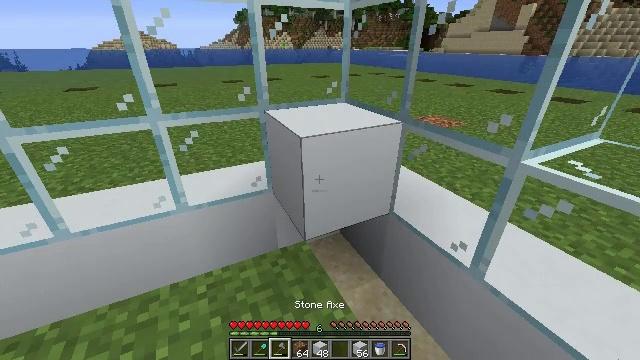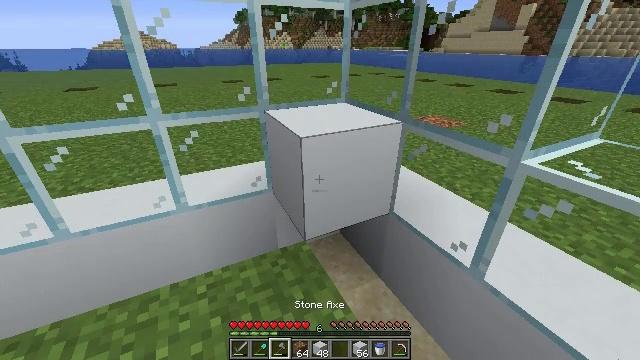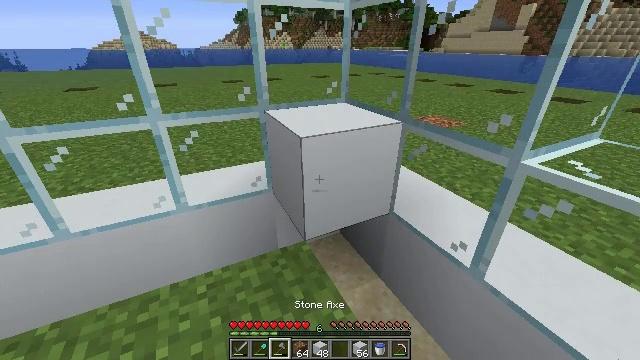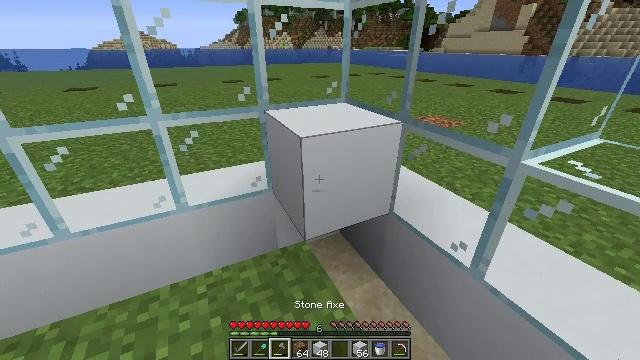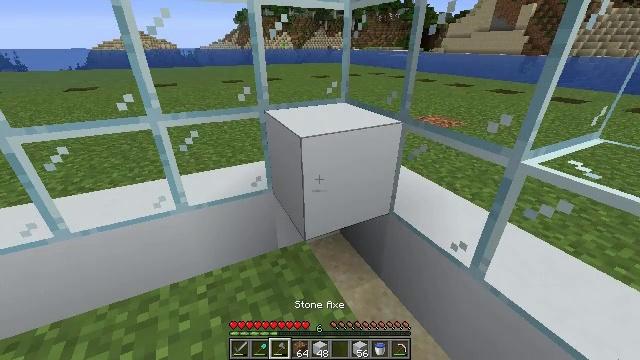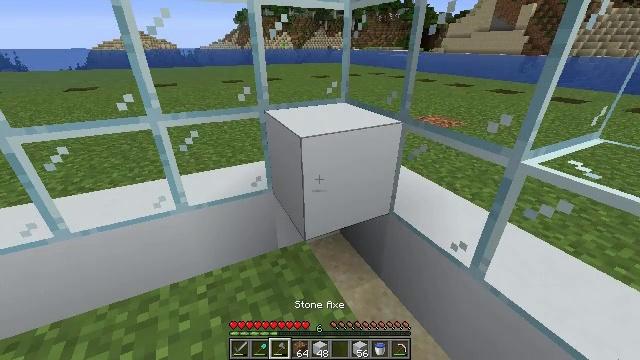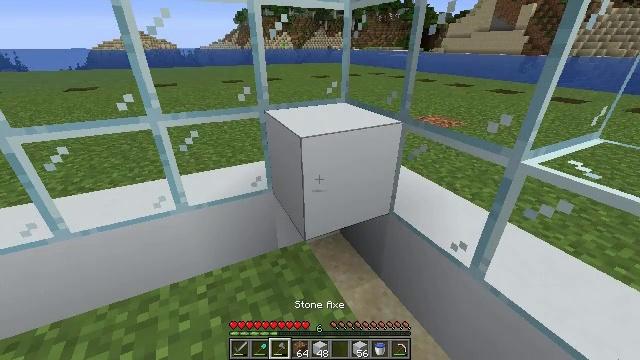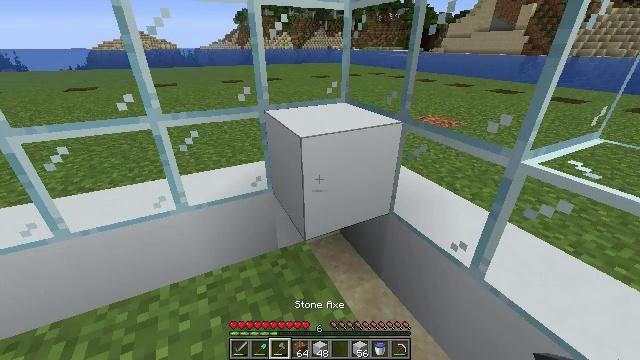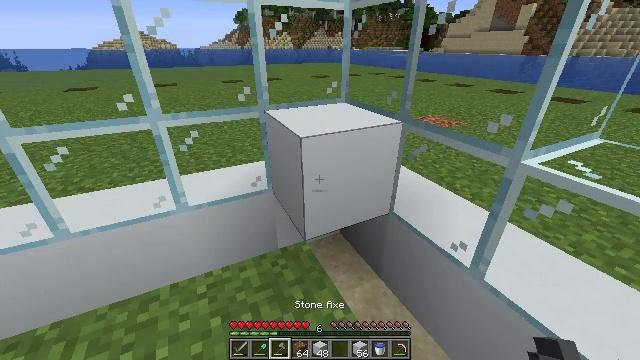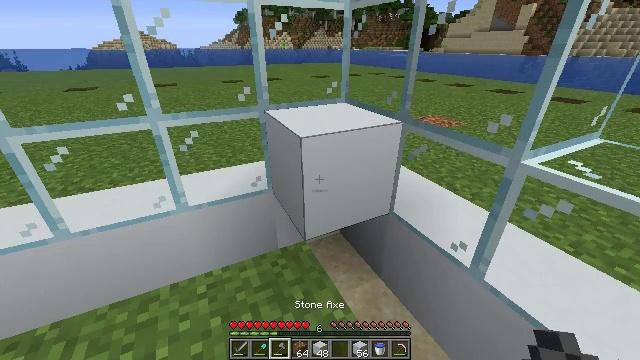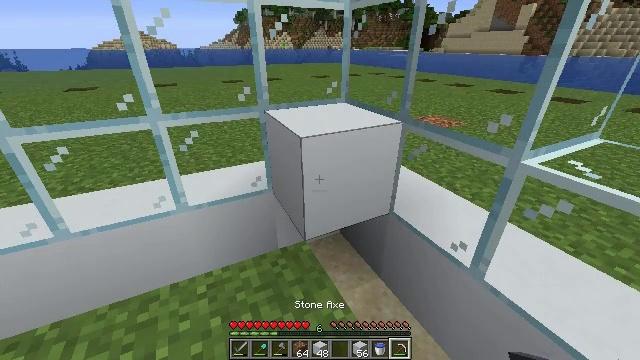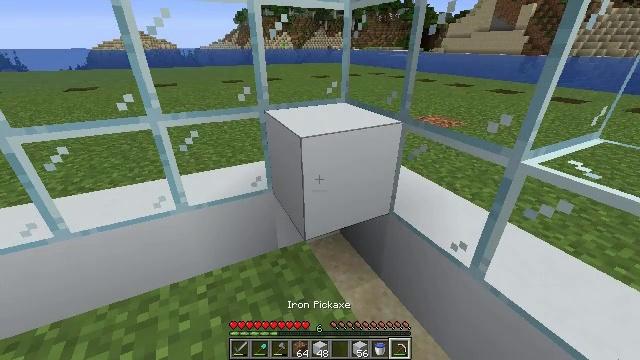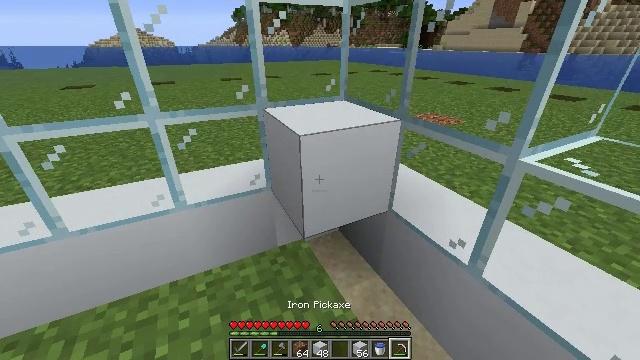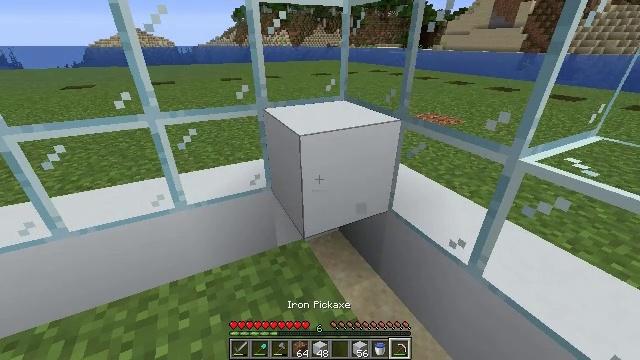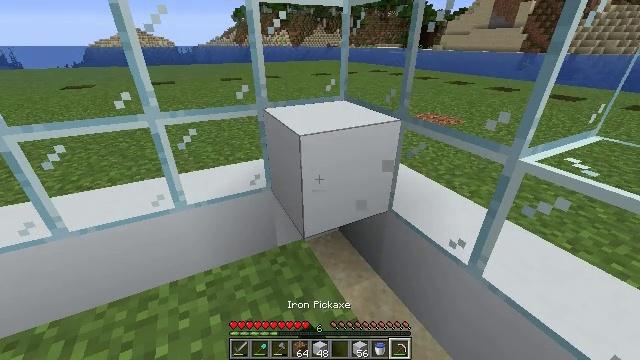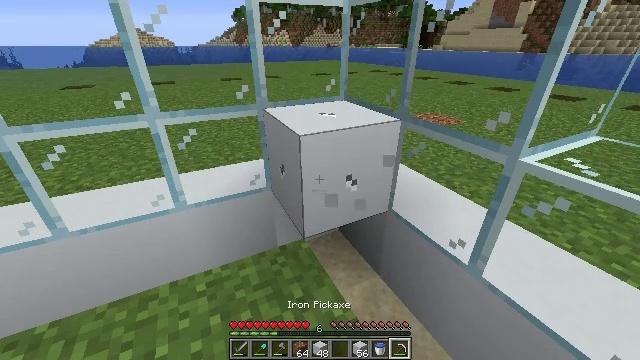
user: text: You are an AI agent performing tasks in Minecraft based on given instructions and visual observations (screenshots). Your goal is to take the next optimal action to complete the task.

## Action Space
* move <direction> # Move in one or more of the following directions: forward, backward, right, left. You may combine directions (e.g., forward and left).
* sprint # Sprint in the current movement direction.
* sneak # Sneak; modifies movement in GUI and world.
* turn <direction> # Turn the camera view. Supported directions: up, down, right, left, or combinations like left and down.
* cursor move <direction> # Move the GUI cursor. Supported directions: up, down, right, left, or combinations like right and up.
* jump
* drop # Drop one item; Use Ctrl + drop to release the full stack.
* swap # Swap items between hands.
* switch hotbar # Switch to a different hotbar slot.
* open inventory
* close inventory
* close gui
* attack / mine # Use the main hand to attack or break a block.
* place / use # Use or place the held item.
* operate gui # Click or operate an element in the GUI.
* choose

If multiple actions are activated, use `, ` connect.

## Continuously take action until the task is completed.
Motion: motion action
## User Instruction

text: Gather white concrete for building projects.
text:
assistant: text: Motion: no_op
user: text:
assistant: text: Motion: no_op
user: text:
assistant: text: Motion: no_op
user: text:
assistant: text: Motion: no_op
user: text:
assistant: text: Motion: no_op
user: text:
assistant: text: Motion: no_op
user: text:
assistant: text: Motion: no_op
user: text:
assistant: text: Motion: no_op
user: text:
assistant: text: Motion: no_op
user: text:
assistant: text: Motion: switch to hotbar 9
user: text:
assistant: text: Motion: switch to hotbar 9
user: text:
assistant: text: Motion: switch to hotbar 9
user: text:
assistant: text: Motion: attack / mine
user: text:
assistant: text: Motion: attack / mine
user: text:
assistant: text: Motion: attack / mine
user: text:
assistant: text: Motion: attack / mine
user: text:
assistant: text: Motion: attack / mine
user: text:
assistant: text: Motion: attack / mine
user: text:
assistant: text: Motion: attack / mine
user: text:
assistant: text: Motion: attack / mine
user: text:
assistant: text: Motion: attack / mine
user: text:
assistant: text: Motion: attack / mine
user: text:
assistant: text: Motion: attack / mine
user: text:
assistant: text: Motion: attack / mine
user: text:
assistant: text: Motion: move forward, turn right and down, attack / mine
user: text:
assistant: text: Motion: move forward, turn right, attack / mine
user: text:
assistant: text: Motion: move forward, attack / mine
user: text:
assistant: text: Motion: move forward, attack / mine
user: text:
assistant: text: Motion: no_op